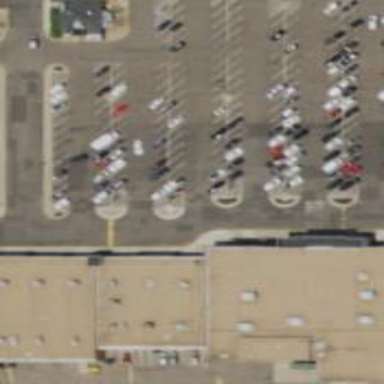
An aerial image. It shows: Parking space is available.